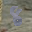
Label: 8